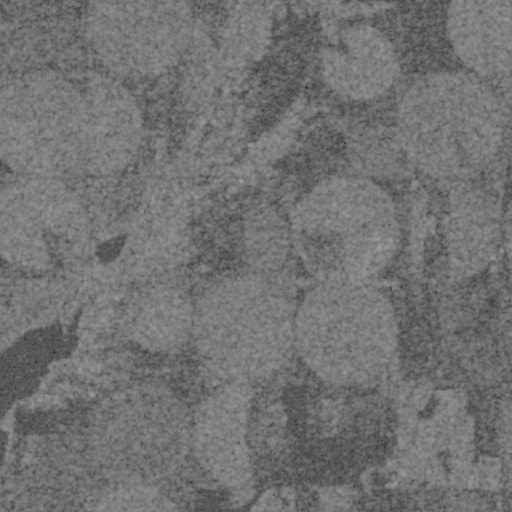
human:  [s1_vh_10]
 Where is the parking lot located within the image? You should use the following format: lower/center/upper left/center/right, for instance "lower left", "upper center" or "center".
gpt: The parking lot is located in the center left of the image.
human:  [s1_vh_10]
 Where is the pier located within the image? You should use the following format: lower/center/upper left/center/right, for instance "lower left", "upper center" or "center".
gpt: The pier is located in the lower left of the image.
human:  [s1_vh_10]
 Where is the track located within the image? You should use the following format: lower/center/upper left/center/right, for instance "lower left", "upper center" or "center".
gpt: There is no track in the image.

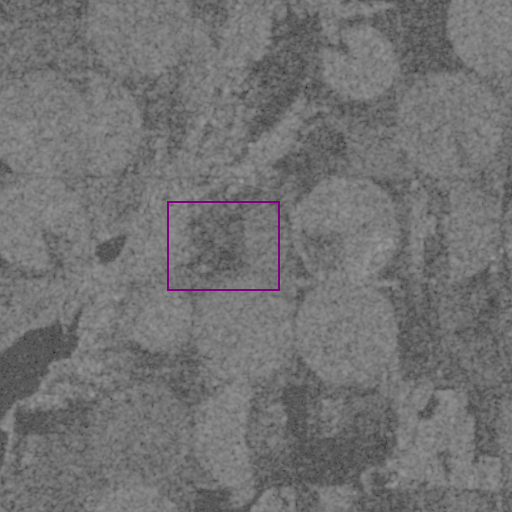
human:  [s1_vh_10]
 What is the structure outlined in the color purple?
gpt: There is no purple outline.
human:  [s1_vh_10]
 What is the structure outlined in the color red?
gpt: There is no structure outlined in red.